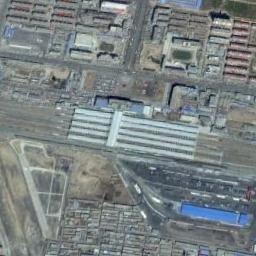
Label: railway_station